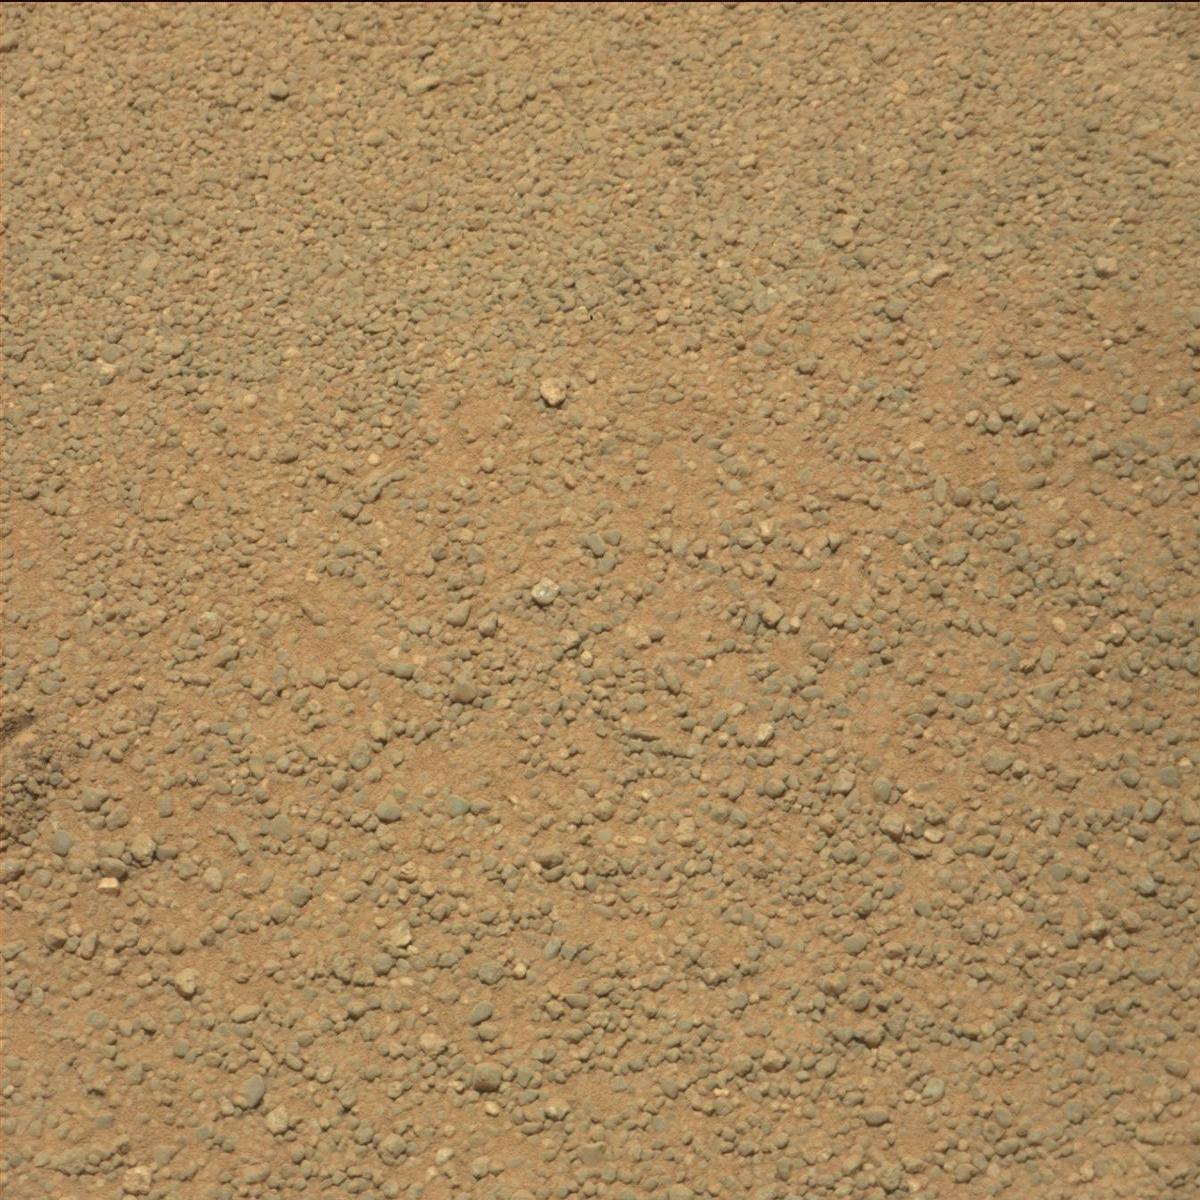
Terrain classes present: Bedrock, Rock, Sand / Soil, Track